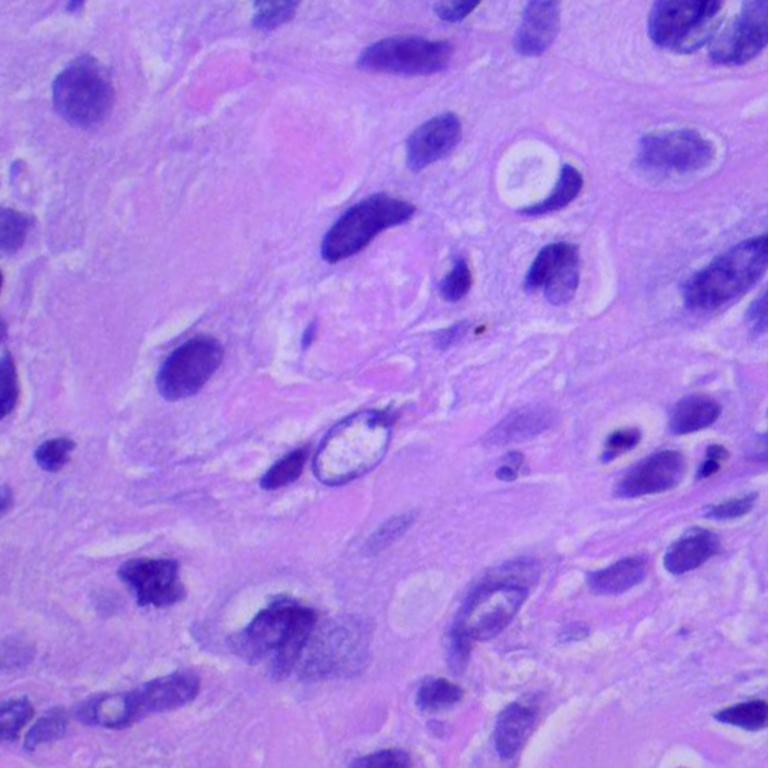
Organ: lung
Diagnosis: squamous carcinomas